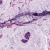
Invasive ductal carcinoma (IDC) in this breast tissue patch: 1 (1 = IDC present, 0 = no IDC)